Question: I have a 'UITableViewController' of grouped style, on iPhone. I'm on iOS 7.0.6 now. On some of my cells are 'UITextField''s. When editing a text field, the scroll area is adjusted automatically; I have not added code to do this. The only scrolling related thing I have is:
'''
[self.tableView scrollToRowAtIndexPath:nameIndexPath
atScrollPosition:UITableViewScrollPositionNone
animated:YES];
'''
But I only call this in 'textField:shouldChangeCharactersInRange:replacementString:' so it's not even called when I tap a text field.
My issue is that, with the keyboard visible, I can scroll up the table contents too far. It seems to be precisely a tab bar height too far; my app is tab bar based. On the image below you can see that the scroll bar stops one tab bar height above the keyboard. (Unimportant note: The text field is scrolled all the way up, so you can't see it.)
Looks like yet another iOS 7 bug. Any ideas how I can work around this, because it looks rather sloppy.

Note: I've seen similar inset issues with iOS in other situations. I guess will be fixed soon (at least I hope so; because these a very iOS simple bugs).
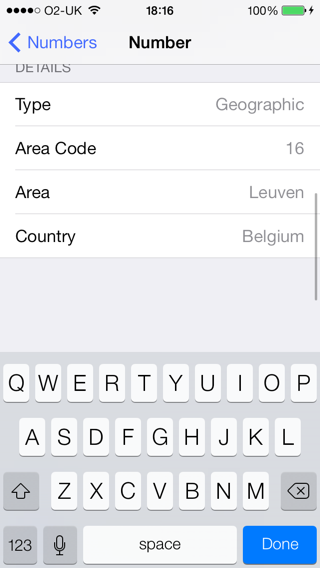
Answer: Turns out that both 'contentInset' and 'scrollIndicatorInsets' are incorrect: '(64, 0, **265**, 0)'. The bottom inset value is 55 point (i.e., tab bar height) off.
The correct bottom inset must of course be just the keyboard height '216'.
To work around it until Apple get their act together:
'''
- (BOOL)textFieldShouldBeginEditing:(UITextField*)textField
{
dispatch_time_t when = dispatch_time(DISPATCH_TIME_NOW, (int64_t)(0.6 * NSEC_PER_SEC));
dispatch_after(when, dispatch_get_main_queue(), ^(void)
{
// Must be delayed until after iOS has adjusted the insets,
// which turns out to be 'way before' the keyboard animation has finished.
[self.tableView setContentInset:UIEdgeInsetsMake(64, 0, 216, 0)];
[self.tableView setScrollIndicatorInsets:UIEdgeInsetsMake(64, 0, 216, 0)];
});
return YES;
}
'''
and:
'''
- (BOOL)textFieldShouldReturn:(UITextField*)textField
{
[textField resignFirstResponder];
// iOS seems to set the insets differential: So we must set them back
// to the incorrect values for iOS to subtract the bottom inset back
// to 55 again.
// No delay needed here of course because we must do this before the
// keyboard animation starts.
[self.tableView setContentInset:UIEdgeInsetsMake(64, 0, 265, 0)];
[self.tableView setScrollIndicatorInsets:UIEdgeInsetsMake(64, 0, 265, 0)];
return YES;
}
'''
EDIT: To make sure this workaround is Apple fix resistant, let's do:
'''
dispatch_time_t when = dispatch_time(DISPATCH_TIME_NOW, (int64_t)(0.6 * NSEC_PER_SEC));
dispatch_after(when, dispatch_get_main_queue(), ^(void)
{
if (self.tableView.contentInset.bottom == 265)
{
[self.tableView setContentInset:UIEdgeInsetsMake(64, 0, 216, 0)];
[self.tableView setScrollIndicatorInsets:UIEdgeInsetsMake(64, 0, 216, 0)];
}
});
'''